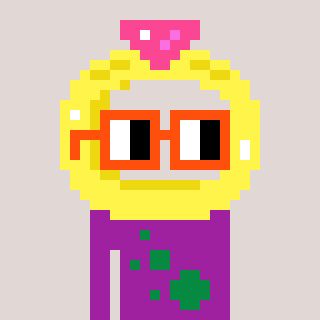
a pixel art character with square orange glasses, a ring-shaped head and a magenta-colored body on a warm background